Question: I'm trying to write a formula using an IF and Networkdays function. I basically want this formula to look in column J3 and see if there is a date. If there is a date the it should return the number of work days between the completion date and the discovery date.
If J3 (completion date) is blank, which means it hasn't benn completed, then I just want it to return blank

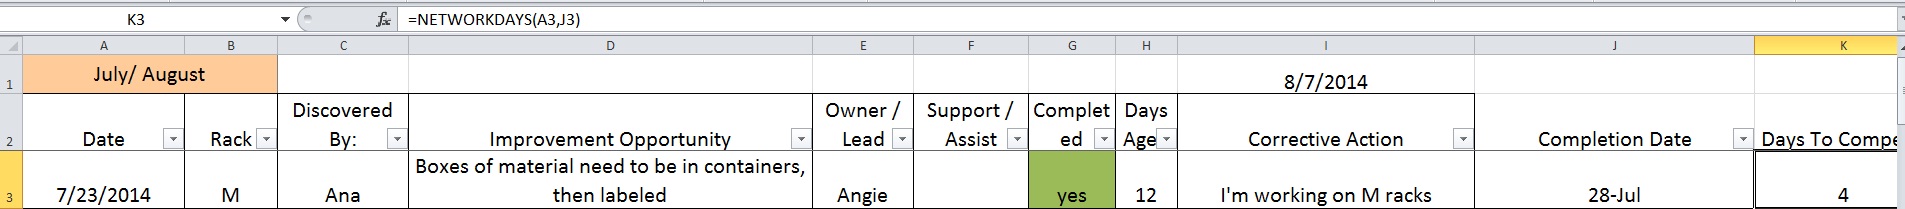
Answer: Try something like this:
'''
=IF(J3 = "", "", NETWORKDAYS(A3, J3))
'''
You already had 50% of the formula.
The 'IF' statement will check whether or not 'J3' is blank (i.e. ""). If that is true, it will return a blank value. If it's false meaning that there is something in there, it will return your formula.
Let me know if that works.